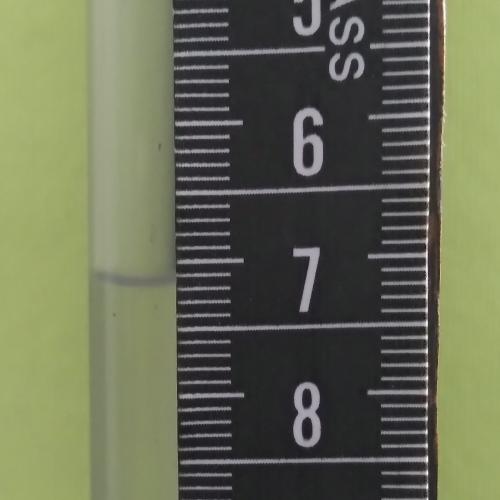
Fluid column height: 7.2 cm